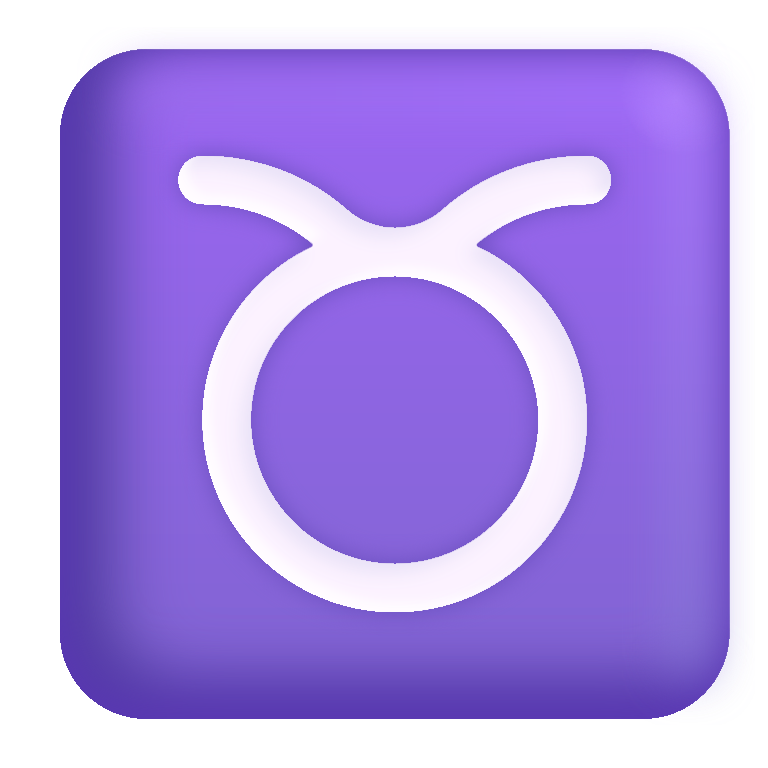
taurus color